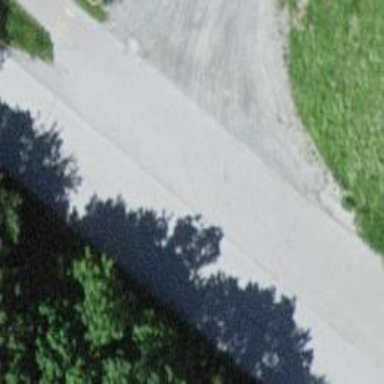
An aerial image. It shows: Asphalt track with grade1 tracktype.